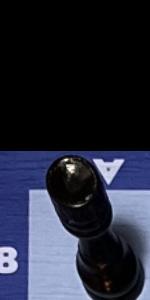
Label: Rook_Black